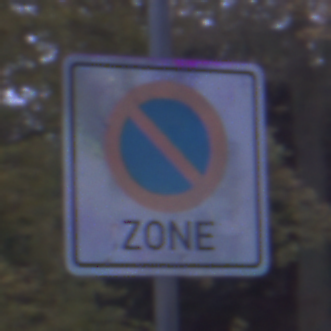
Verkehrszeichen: BeginnEingeschraenktesHalteverbotZone
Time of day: Night
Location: Outdoor (Suburban)
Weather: PartlyCloudy
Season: NotSpecified
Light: Artificial